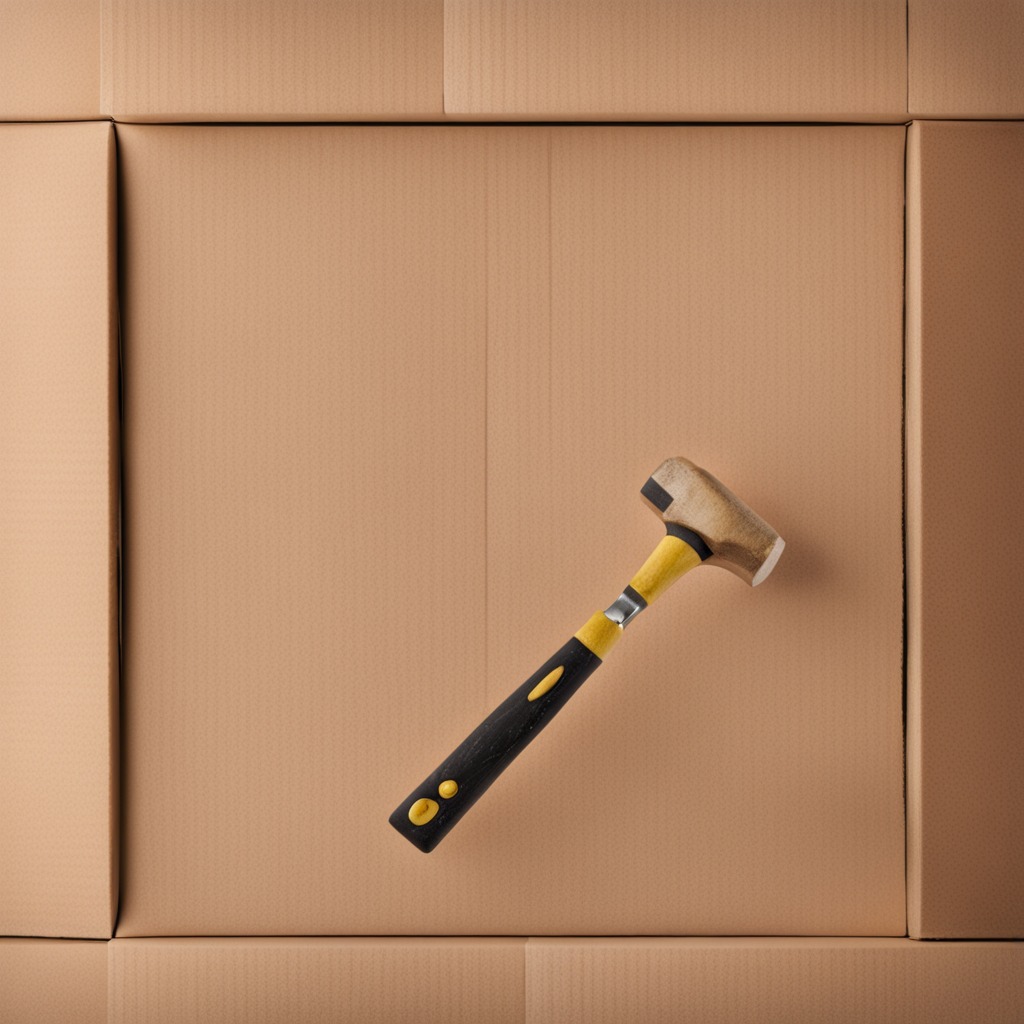
A hammer lying on a clean dry cardboard box surface in an outdoor workshop during daytime bright natural light soft shadows slightly creased but